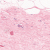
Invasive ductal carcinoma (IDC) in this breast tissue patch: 0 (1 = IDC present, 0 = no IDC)